Field crop: maize
Growth stage: 2
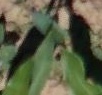
Species: maize